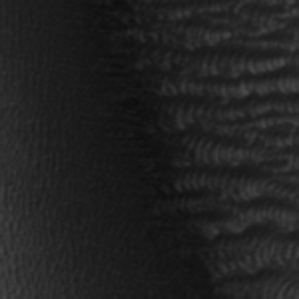
Label: frost